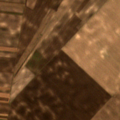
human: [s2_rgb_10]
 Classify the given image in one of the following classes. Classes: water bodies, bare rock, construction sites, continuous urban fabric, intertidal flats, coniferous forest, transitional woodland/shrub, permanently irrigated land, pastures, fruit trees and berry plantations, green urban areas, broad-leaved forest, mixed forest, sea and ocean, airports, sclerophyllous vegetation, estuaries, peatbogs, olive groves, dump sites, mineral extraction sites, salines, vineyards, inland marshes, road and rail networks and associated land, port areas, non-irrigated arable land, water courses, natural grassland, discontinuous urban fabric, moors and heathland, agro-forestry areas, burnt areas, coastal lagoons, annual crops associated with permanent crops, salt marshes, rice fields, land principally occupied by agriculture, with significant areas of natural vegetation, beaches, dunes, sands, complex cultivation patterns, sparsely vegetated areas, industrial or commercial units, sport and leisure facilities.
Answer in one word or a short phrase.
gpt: non-irrigated arable land